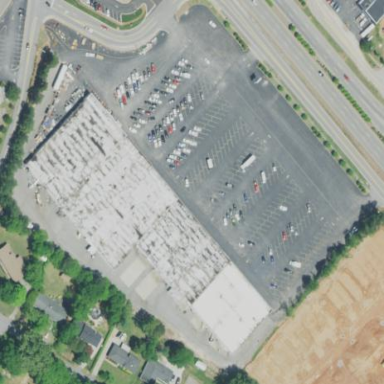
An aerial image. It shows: Retail area.